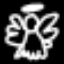
Label: angel